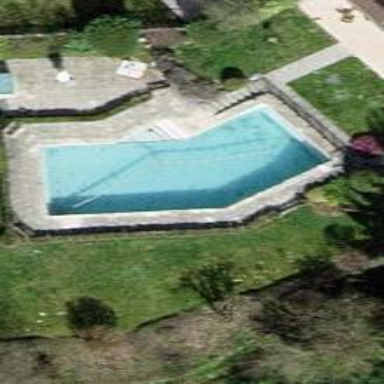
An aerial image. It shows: Swimming pool located in leisure land.